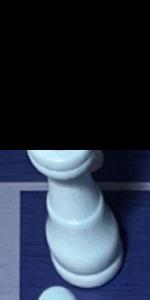
Label: King_White